Question: Is there an established algorithm for finding redundant edges in a graph?
For example, I'd like to find that a->d and a->e are redundant, and then get rid of them, like this:

Edit: Strilanc was nice enough to read my mind for me. "Redundant" was too strong of a word, since in the example above, neither a->b or a->c is considered redundant, but a->d is.
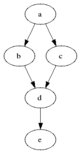
Answer: You want to compute the smallest graph which maintains vertex reachability.
This is called the <URL> of a graph. The wikipedia article should get you started down the right road.